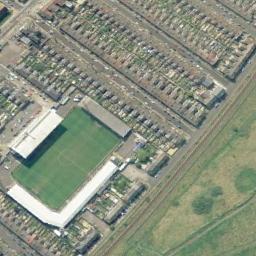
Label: stadium